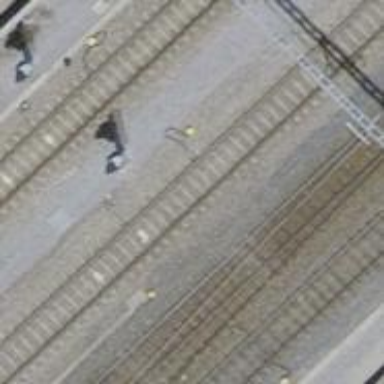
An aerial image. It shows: Railway signal.